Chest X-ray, PA view. Patient: 50 years old, sex F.
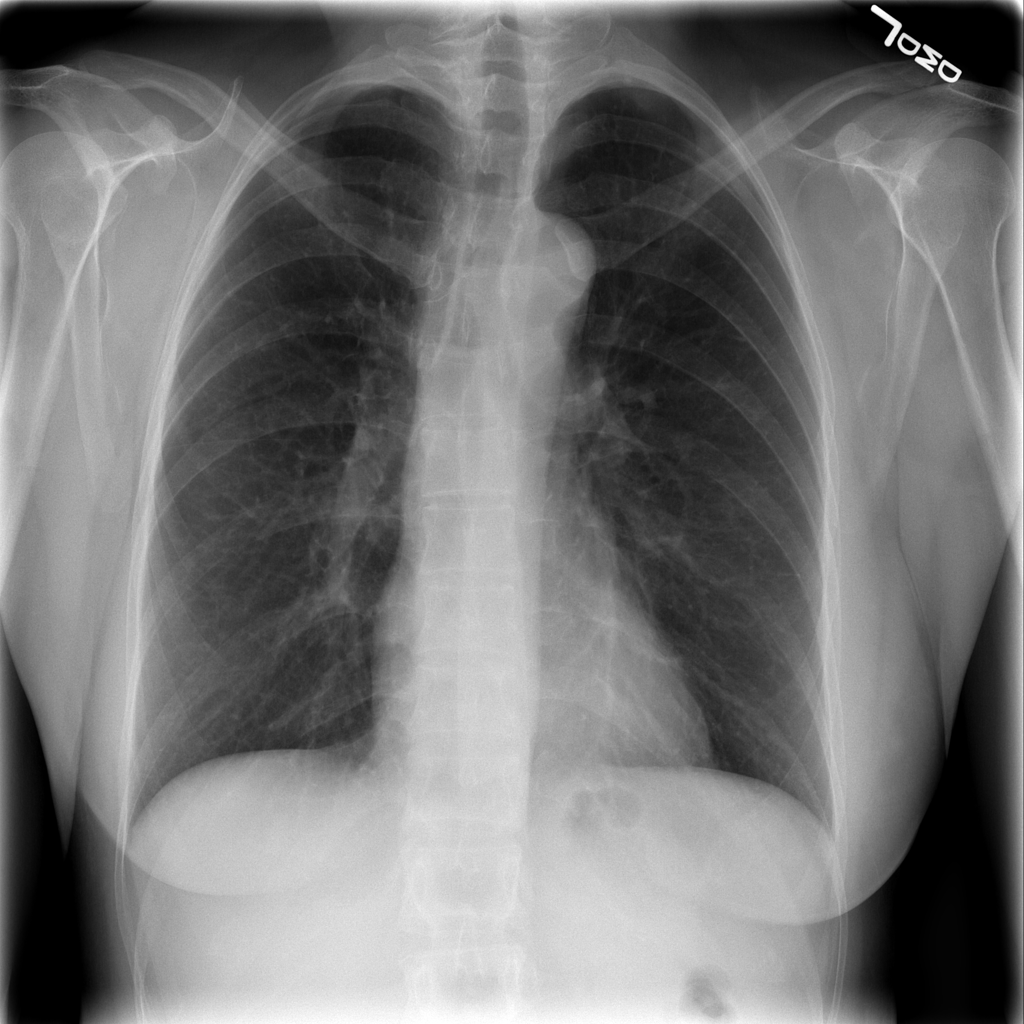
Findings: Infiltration